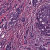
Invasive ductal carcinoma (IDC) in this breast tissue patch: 1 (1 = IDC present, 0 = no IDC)